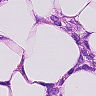
Metastatic tissue present: yes